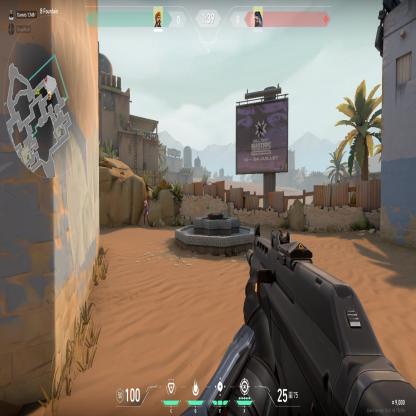
Label: enemy